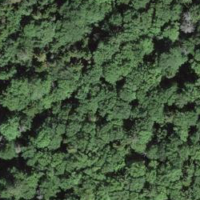
EUNIS habitat code: 41
Species observed at this site:
Cardamine heptaphylla